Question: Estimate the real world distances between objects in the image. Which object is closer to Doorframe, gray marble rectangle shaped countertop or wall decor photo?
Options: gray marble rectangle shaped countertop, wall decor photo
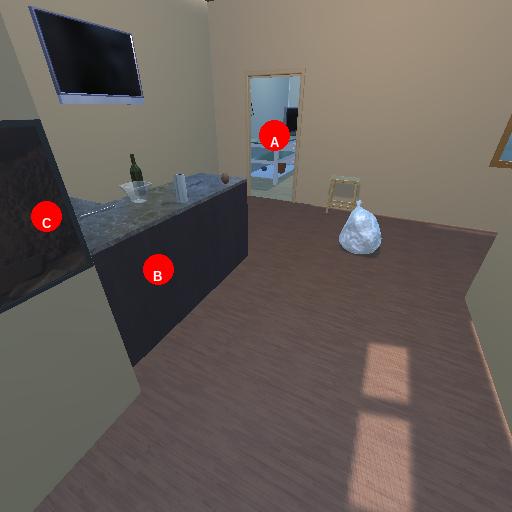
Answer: gray marble rectangle shaped countertop